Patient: sex F, age 65
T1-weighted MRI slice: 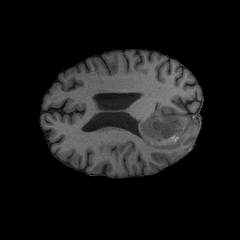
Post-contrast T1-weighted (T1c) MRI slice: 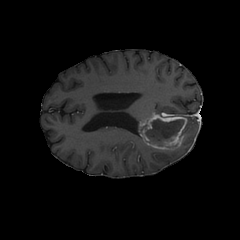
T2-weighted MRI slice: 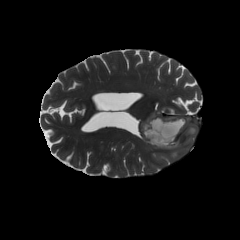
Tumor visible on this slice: yes
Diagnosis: Glioblastoma, IDH-wildtype
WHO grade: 4